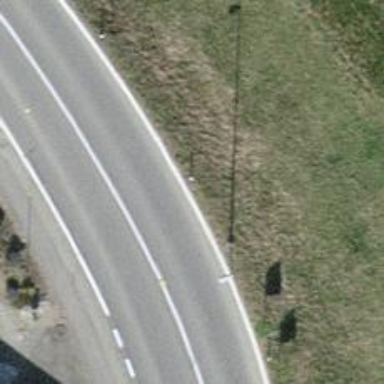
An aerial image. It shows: Asphalt road with primary highway designation. There is cycle track on the right side.